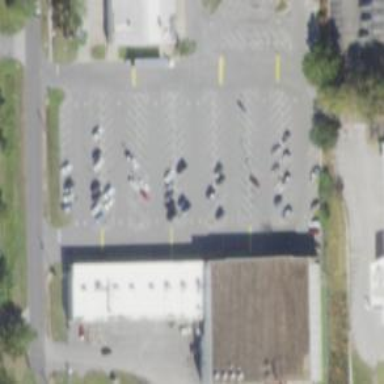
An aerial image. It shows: Parking space.